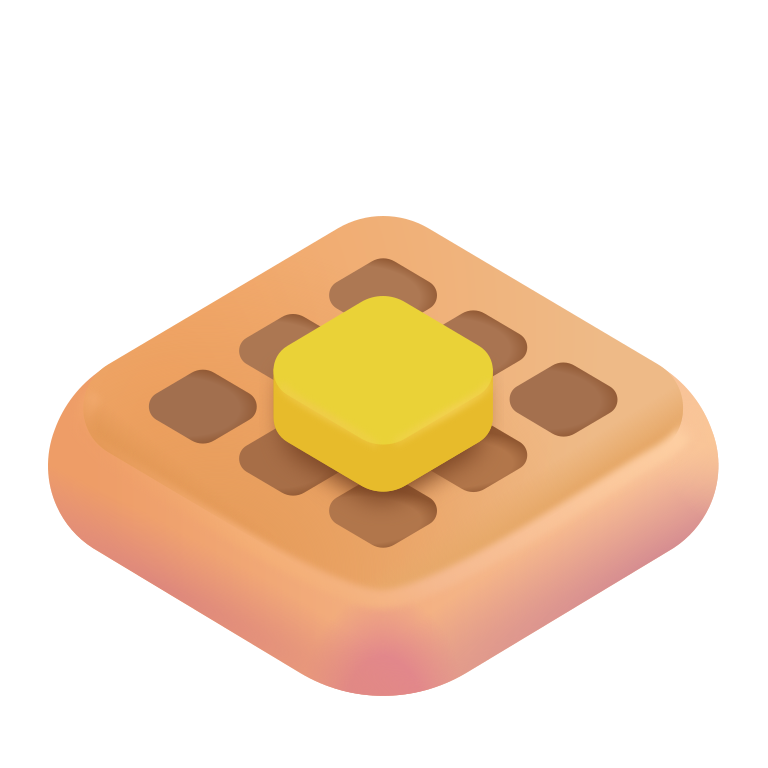
waffle color